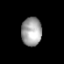
Tissue: prostate
Cell type: T cells
Senescence score: 0.2493
Nuclear area (px): 567
Mean DAPI intensity: 162.346